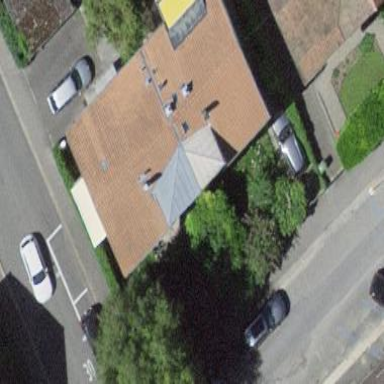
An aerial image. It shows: Terrace building.